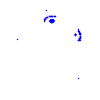
Particle: electron